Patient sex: M
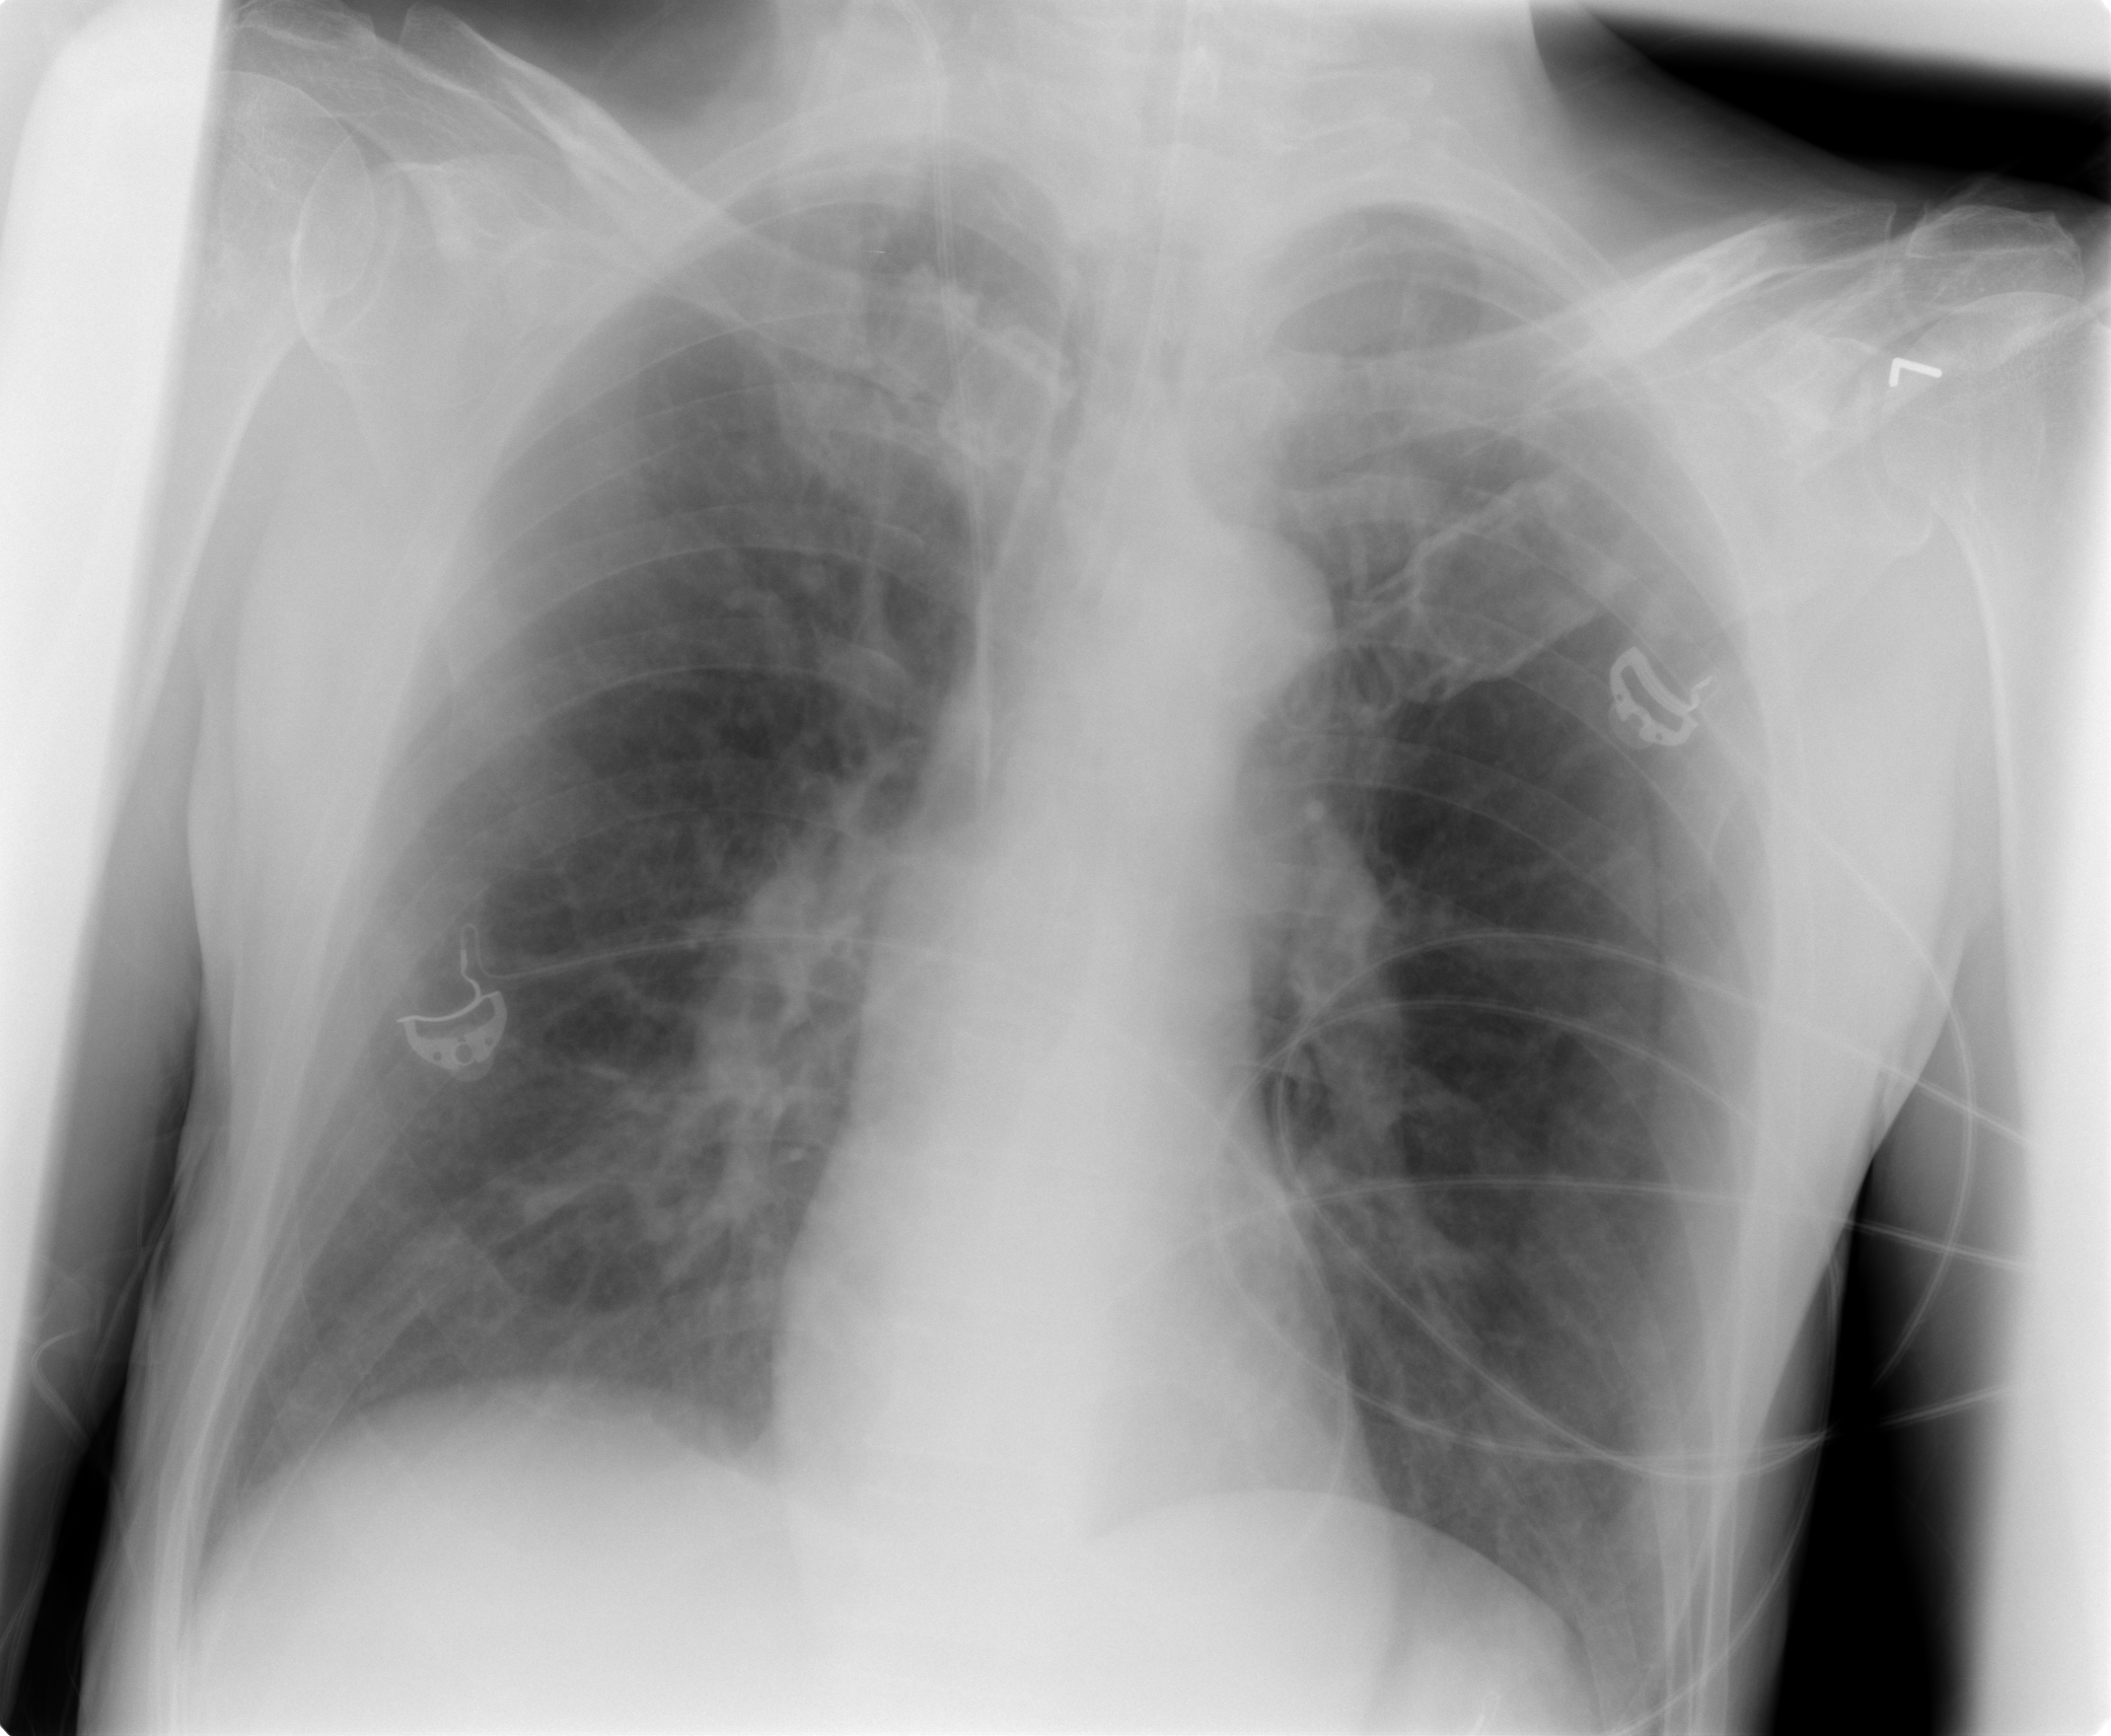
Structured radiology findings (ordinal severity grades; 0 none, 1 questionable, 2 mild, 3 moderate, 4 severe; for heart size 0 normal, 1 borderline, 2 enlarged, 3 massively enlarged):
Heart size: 0
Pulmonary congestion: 0
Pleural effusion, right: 0
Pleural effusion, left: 0
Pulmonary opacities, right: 2
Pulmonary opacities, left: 0
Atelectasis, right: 0
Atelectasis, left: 0